Aerial crown-view tile of a tropical tree (Barro Colorado Island, Panama), acquired 20241014:
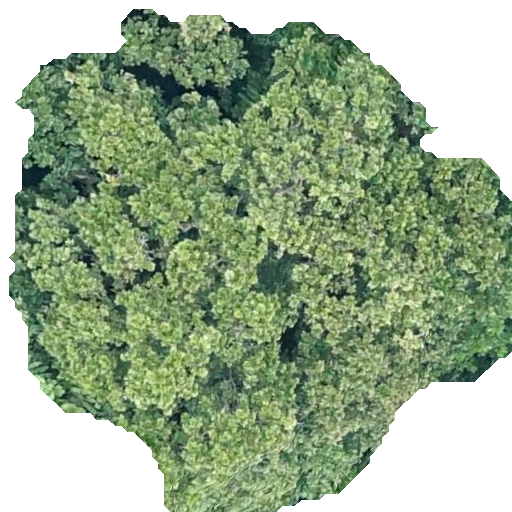
Species: Anacardium excelsum
GBIF accepted scientific name: Anacardium excelsum
Crown area: 296.125 m²